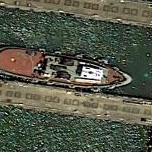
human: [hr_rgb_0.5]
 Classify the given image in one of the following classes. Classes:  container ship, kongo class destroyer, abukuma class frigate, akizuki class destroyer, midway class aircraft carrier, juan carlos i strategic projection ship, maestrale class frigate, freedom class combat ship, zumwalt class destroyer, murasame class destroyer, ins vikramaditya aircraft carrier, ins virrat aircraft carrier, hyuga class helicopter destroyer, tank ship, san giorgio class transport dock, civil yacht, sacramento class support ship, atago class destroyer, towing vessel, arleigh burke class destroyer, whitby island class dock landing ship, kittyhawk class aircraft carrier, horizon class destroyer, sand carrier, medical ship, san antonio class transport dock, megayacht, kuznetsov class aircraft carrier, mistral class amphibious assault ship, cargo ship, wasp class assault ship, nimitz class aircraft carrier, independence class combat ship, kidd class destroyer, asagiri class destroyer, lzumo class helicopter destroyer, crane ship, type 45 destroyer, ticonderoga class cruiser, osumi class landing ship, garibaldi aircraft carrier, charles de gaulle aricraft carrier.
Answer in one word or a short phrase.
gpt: Towing vessel